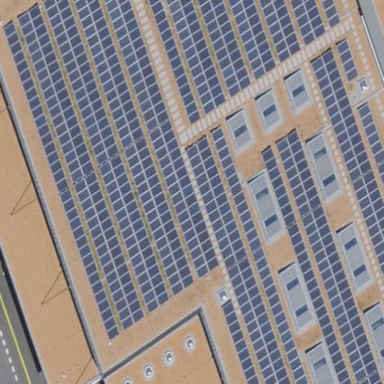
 consisting of solar photovoltaic panels."